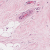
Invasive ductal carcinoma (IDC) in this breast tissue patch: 0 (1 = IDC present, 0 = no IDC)